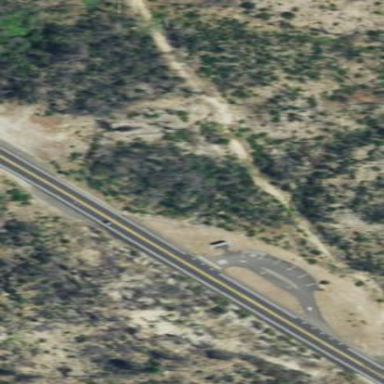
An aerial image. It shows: Rest area along the road.